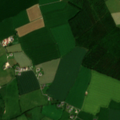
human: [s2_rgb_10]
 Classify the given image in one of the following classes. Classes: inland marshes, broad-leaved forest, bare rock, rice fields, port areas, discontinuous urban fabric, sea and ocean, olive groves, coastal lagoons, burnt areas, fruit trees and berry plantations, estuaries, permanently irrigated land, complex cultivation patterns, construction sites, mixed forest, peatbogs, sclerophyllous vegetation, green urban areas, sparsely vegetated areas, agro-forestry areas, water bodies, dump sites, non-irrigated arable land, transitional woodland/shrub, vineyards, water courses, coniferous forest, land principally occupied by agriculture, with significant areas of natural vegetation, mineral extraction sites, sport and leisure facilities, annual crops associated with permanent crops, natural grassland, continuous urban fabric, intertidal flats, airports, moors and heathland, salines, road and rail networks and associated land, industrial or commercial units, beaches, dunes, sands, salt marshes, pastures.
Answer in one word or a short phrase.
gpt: non-irrigated arable land, pastures, transitional woodland/shrub